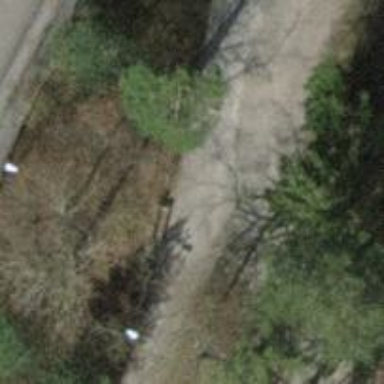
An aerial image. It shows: Brown bench.